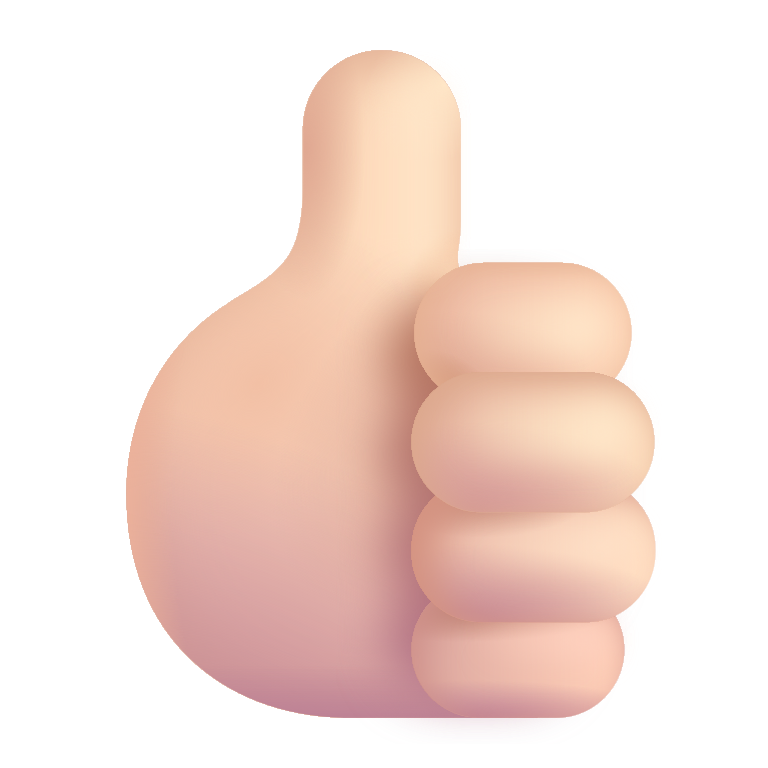
thumbs up color light